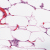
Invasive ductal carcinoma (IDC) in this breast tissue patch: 0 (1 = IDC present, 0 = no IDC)